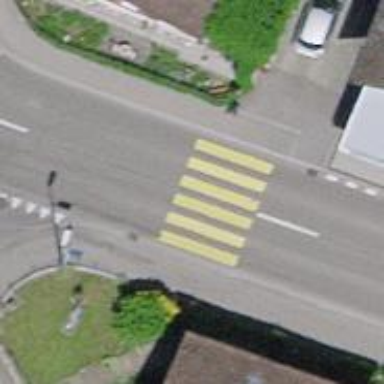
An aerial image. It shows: Uncontrolled crossing on the road.